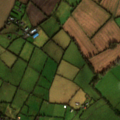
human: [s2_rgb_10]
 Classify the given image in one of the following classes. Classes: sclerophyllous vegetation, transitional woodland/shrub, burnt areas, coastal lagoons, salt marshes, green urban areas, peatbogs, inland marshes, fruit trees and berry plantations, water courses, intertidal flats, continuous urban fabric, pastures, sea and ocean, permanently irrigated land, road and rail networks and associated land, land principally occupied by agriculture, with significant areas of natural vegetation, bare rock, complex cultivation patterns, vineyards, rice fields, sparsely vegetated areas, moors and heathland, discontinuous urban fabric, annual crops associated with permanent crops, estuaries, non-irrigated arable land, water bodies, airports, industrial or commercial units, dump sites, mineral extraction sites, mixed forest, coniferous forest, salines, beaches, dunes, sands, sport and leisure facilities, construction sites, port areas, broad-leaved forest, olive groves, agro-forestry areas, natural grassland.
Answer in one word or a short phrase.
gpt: non-irrigated arable land, pastures